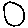
Label: circle